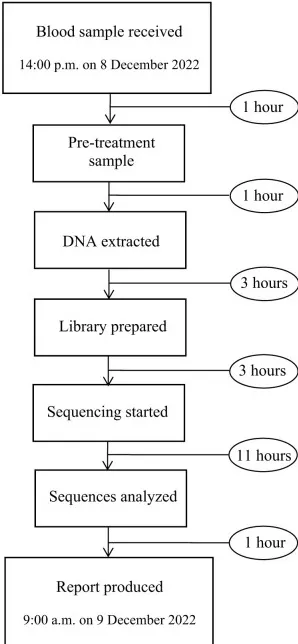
(B) The flowchart of the mNGS process.
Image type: chart (chart)